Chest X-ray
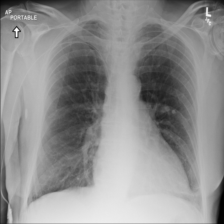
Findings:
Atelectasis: negative
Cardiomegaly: negative
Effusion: negative
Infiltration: negative
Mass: negative
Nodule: negative
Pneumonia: negative
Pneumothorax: negative
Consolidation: negative
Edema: negative
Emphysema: negative
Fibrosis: negative
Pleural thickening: negative
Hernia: negative